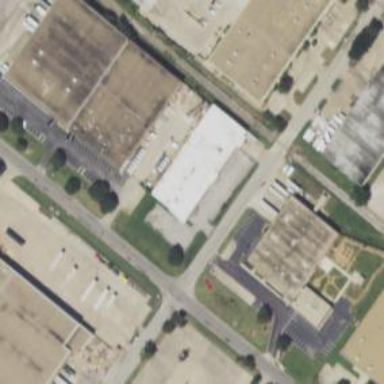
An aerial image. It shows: Warehouse building.